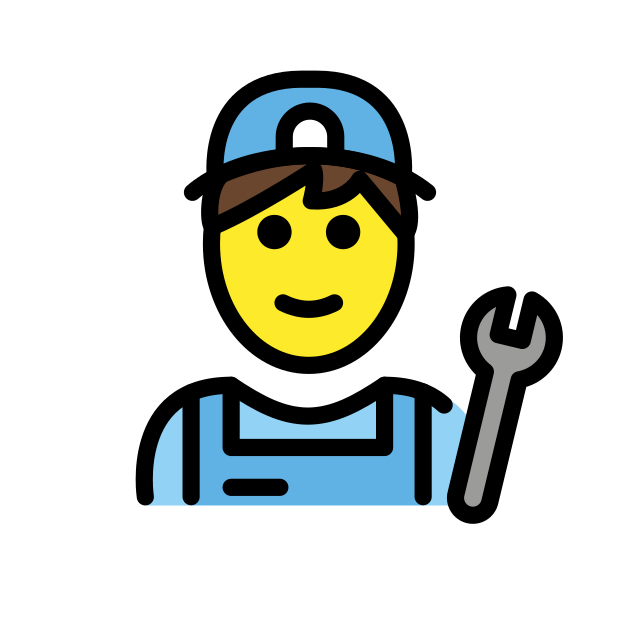
man mechanic